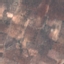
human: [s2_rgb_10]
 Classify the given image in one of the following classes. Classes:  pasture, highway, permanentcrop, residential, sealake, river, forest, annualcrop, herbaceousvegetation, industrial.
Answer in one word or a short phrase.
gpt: PermanentCrop